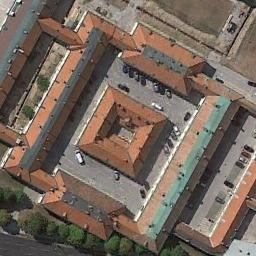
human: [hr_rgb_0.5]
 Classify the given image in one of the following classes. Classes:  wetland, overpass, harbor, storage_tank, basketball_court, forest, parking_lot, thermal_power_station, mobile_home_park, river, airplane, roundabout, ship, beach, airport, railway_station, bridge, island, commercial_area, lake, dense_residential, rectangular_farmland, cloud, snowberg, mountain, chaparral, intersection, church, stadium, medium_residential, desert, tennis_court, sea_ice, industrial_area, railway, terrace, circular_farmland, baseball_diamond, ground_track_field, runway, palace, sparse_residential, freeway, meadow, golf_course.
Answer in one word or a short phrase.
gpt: palace